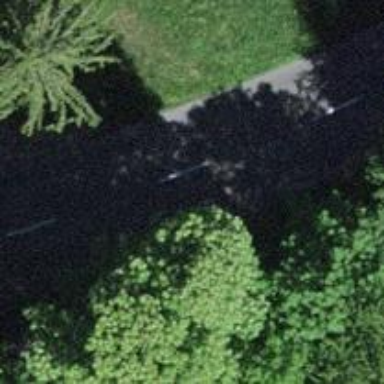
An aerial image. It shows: Tertiary road with asphalt surface.